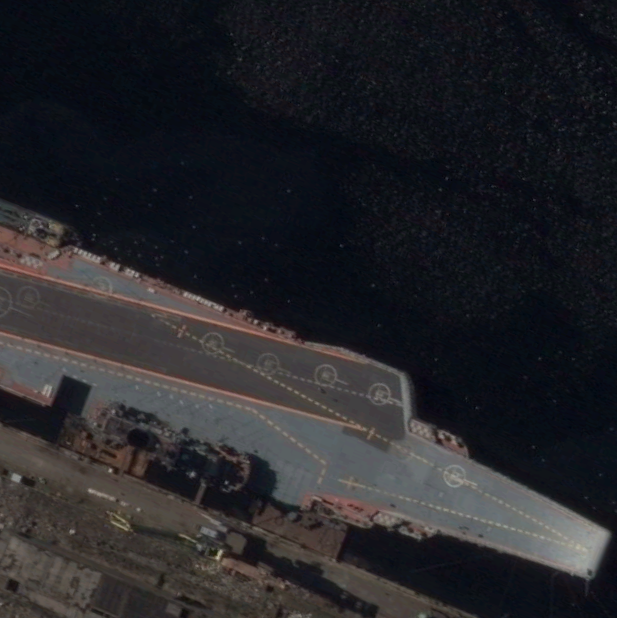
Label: aircraft_carrier